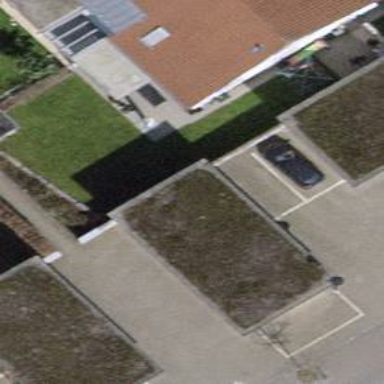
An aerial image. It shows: Terrace building.